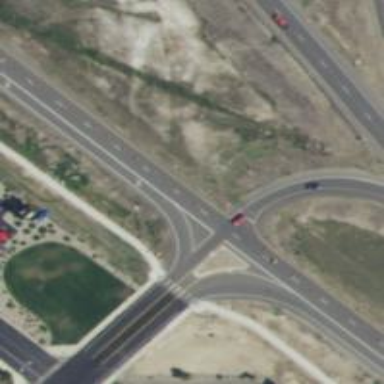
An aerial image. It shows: Asphalt trunk link road.